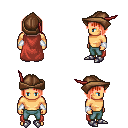
a pixel art fantasy rpg character, male body template, human, tanned skin, maroon cape, teal pants, red pageboy hairstyle, leather cap, white cloth bracers, metal boots, four views (front, back, left, right), 2x2 character sprite sheet, small pixel art, hard edges, no anti-aliasing